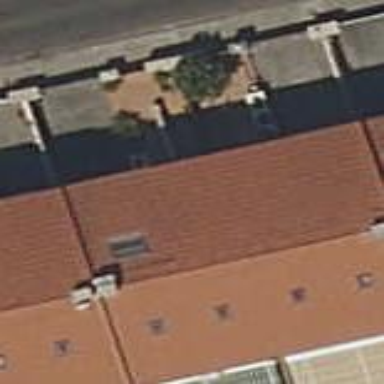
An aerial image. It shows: Terraced building with pitched roof oriented across.